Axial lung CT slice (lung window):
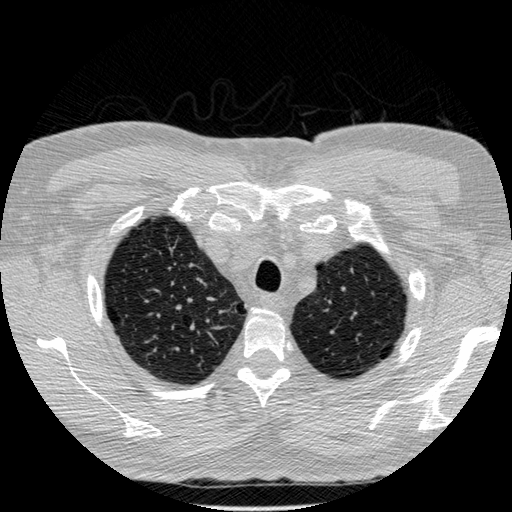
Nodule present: no